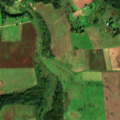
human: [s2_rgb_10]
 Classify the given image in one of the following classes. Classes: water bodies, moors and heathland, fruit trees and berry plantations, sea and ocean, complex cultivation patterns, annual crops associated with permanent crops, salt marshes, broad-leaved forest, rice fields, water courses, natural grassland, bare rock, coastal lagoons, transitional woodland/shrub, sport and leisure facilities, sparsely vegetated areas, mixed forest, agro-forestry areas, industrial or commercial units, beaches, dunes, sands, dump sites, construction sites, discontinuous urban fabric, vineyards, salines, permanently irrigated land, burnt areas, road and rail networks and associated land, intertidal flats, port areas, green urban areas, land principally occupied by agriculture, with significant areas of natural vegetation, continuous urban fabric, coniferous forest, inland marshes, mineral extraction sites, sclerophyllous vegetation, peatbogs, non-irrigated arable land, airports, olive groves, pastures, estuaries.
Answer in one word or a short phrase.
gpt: non-irrigated arable land, pastures, land principally occupied by agriculture, with significant areas of natural vegetation, mixed forest, transitional woodland/shrub